Question: I am doing a research for my higher studies in automation. I have done the automation part of the microscope but I need help in MATLAB. An example of what I would like to segment is shown here:

I need to extract the dark purple pixels from this image and only display that in a figure. It is almost like colour based segmentation but I just want to only take the dark purple pixel from the whole image.
What would I do in this case?
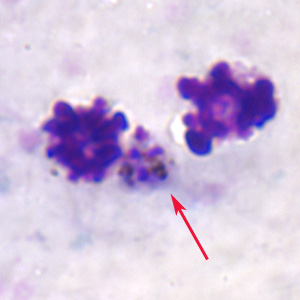
Answer: Here's something to get you started. Let's go with the theme of colour segmentation where you only want to extract pixels that are of a deep purple. I would like to point you to the <URL> before we get started. The HSV colour space is ideal for representing colours in a way that is most intuitive to humans. We tend to describe colours by their dominant colour, followed by attributes such as how washed out or how pure the colour is, and how bright or dark the colour is. The dominant colour is represented by the Hue, the appearance of how washed out or how pure the colour is is represented by the Saturation and the intensity of the colour is represented by the Value, and hence ue-aturation-alue, or the HSV colour space.
We can transform a RGB image so that it becomes HSV by <URL>. This will return a 3D matrix that has the hue, saturation and value as 2D slices in a 3D matrix, much like a RGB image where each slices represents the red, green and blue channels. Let's see what each component looks like once we transform the image into HSV:
'''
im = imread('https://www.cdc.gov/dpdx/images/malaria/ovale/Po_gametocyte_thickB.jpg');
hsv = rgb2hsv(im2double(im));
figure;
for idx = 1 : 3
subplot(1,3,idx);
imshow(hsv(:,:,idx));
end
'''
The first line of code reads in an image from a URL. I'm going to use the one that Hoki referred you to, as it's the most simplest one to deal with. For self-containment, this is what the original image looks like:

Once we do this, we convert the image into the HSV colour space. It is important that you convert the image to 'double' precision and you normalize each component to '<URL>. Next, we spawn a new figure, and place each component in a single row over three columns. The first column represents the hue, next column the saturation and finally the last column being the value. This is the figure that we see:

With the first figure, it looks like the dominant colour is purple, whether it's a light shade or a dark shade of the colour, so the hue won't help us here. If you look at a HSV colour wheel:
<URL>
<URL>
Normalize the wheel so that it falls between '[0,1]' instead of 0 to 360 degrees. The hue is actually represented as degrees due to the nature of the colour space, but MATLAB normalizes this to '[0,1]'. You can see that purple falls within a hue of '[0.6,0.8]', which corresponds to the first figure I showed you that displays the hue for our image. If you examine the pixels around the image, they fluctuate between this range. Therefore, the hue won't help us much here.
What will certainly help us are the saturation and value components. If you take a look, the deep purple pixels have a higher saturation than the rest of the background, which makes sense because the deep purple has a much more pure version of purple than the rest of the background. For the value, you can see that the brightness of the dark purple is darker than the background.
We can use these two points as an exploit to segment out the purple colour in the image. The easiest thing to do would be to threshold the saturation and value planes so that any values that are within a certain range you keep while those that are outside you throw away. Therefore, you can do something like this:
'''
sThresh = hsv(:,:,2) > 0.6 & hsv(:,:,2) < 0.9;
vThresh = hsv(:,:,3) > 0.4 & hsv(:,:,3) < 0.65;
'''
I used <URL> and I hovered my mouse over the saturation and value components to examine what the values were for the deep purple regions. It looks like those pixels that are deep purple have a saturation value between 0.6 and 0.9, while the value component has values between 0.4 and 0.65. The above code will create two binary masks where 'true' means that the pixel satisfies our criteria while 'false' means it doesn't. Because I want to combine both things together and not leave any stone unturned, let's logical OR the masks together for the final result:
'''
figure;
result = sThresh | vThresh;
imshow(result);
'''
We will also show the result too. This is what we get:

As you can see, this does a pretty good job, but we have remnants of the red arrow that we don't want in the final result. To do a bit of cleanup, we can use morphology - specifically an opening filter of a small window so that we don't affect the pixels that we want as much. We can use <URL> that is used to look at local neighbourhoods of your image. For the basics, any pixel regions that are as small as the shape that is contained within the structuring element get removed. Because we want to preserve the shape of the other objects, we can try using a 5 x 5 disk structuring element to clean these pixels up:
'''
figure;
se = strel('disk', 2, 0);
final = imopen(result, se);
imshow(final);
'''
This is what we get:

Not bad! There are some holes that we need to patch up, so let's fill in those holes with <URL>:
'''
figure;
final_noholes = imfill(final, 'holes');
imshow(final_noholes);
'''
This is what we get:

OK! So we have our mask. The last thing we need to do is present the image so that you only show the deep purple colours from the original image, and nothing else. That can easily be achieved with <URL>:
'''
figure;
out = bsxfun(@times, im, uint8(final_noholes));
imshow(out);
'''
The above operation takes your mask, and multiplies every pixel in your image by this mask. One small thing I'd like to point out is that the mask we found in the previous step needs to be cast to 'uint8', because 'bsxfun' requires that the multiplication (or whatever operation you perform) need to be . We replicate this mask in 3D so that you mask out the unwanted RGB pixels and only keep the ones you are looking for.
This is what we finally get:

As you can see, it isn't perfect, but it's certainly enough to get you started. Those thresholds are what are important, but with some very simple thresholding, I extracted most of the purple pixels out.
---
To make it easier for you, here's the code that I wrote above that can easily be copied and pasted into MATLAB for you to run:
'''
clear all; close all; clc;
im = imread('https://www.cdc.gov/dpdx/images/malaria/ovale/Po_gametocyte_thickB.jpg');
hsv = rgb2hsv(im2double(im));
figure;
for idx = 1 : 3
subplot(1,3,idx);
imshow(hsv(:,:,idx));
end
sThresh = hsv(:,:,2) > 0.6 & hsv(:,:,2) < 0.9;
vThresh = hsv(:,:,3) > 0.4 & hsv(:,:,3) < 0.65;
figure;
result = sThresh | vThresh;
imshow(result);
figure;
se = strel('disk', 2, 0);
final = imopen(result, se);
imshow(final);
figure;
final_noholes = imfill(final, 'holes');
imshow(final_noholes);
figure;
out = bsxfun(@times, im, uint8(final_noholes));
imshow(out);
'''
---
Good luck!